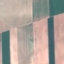
Land use / land cover class: AnnualCrop